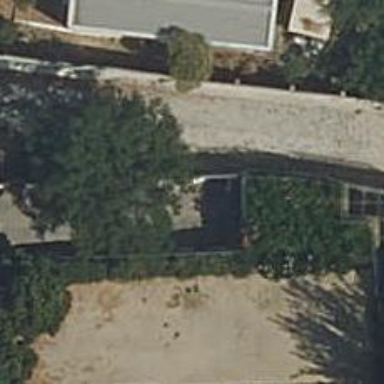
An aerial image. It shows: Retaining wall.